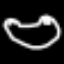
Label: frog